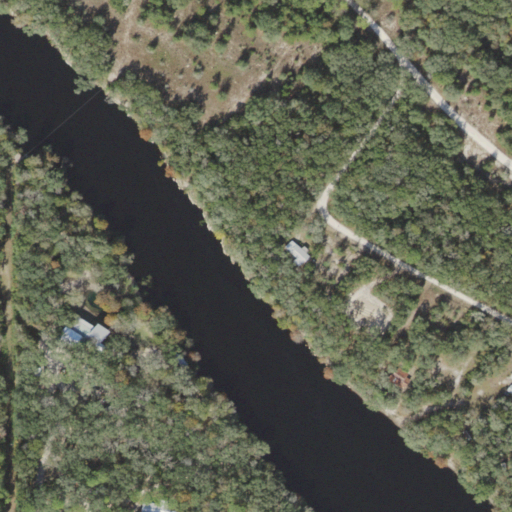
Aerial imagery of valley in Florida named Tenmile Hollow containing woody wetlands, evergreen forest, open water, open development, low intensity development, grassland, herbaceous wetlands, deciduous forest, and medium intensity development